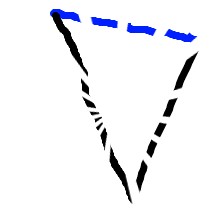
Shape: triangle